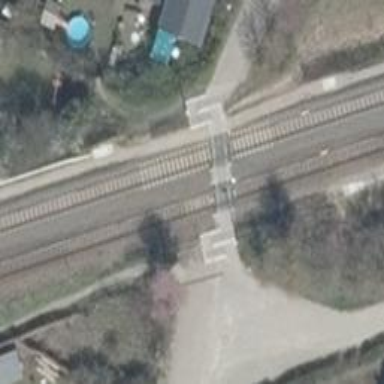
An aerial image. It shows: Railway crossing with chicane feature.